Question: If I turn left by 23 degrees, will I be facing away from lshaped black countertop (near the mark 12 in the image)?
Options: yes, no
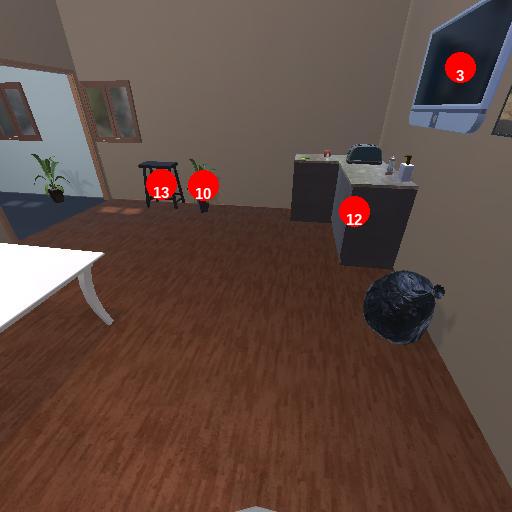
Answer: yes